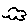
Label: cloud